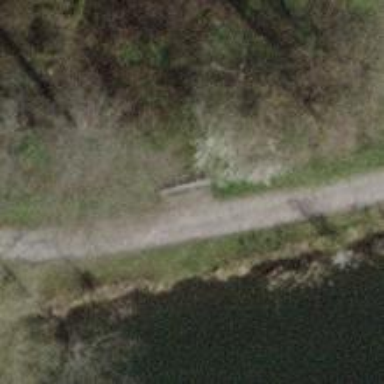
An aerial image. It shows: Brown bench in the vicinity.